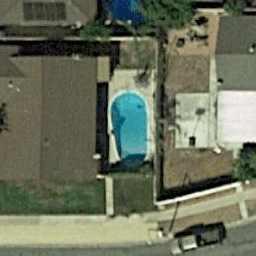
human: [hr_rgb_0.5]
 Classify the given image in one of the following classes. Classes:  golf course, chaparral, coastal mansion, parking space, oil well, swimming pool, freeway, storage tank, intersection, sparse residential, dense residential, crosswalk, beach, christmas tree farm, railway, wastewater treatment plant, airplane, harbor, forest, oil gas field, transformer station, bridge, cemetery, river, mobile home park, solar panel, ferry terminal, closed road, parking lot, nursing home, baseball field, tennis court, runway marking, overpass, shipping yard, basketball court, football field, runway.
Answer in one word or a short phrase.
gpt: swimming pool